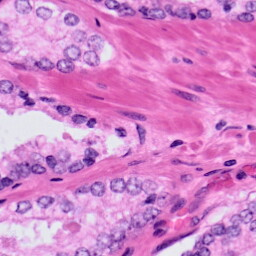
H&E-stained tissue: Prostate